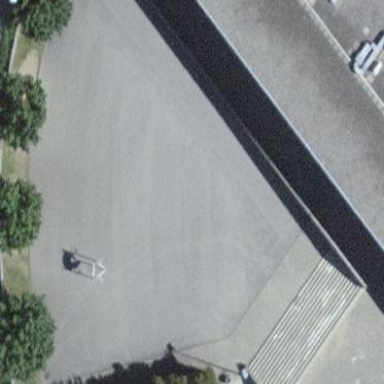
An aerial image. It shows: Playground with asphalt surface.